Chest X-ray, PA view. Patient: 65 years old, sex M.
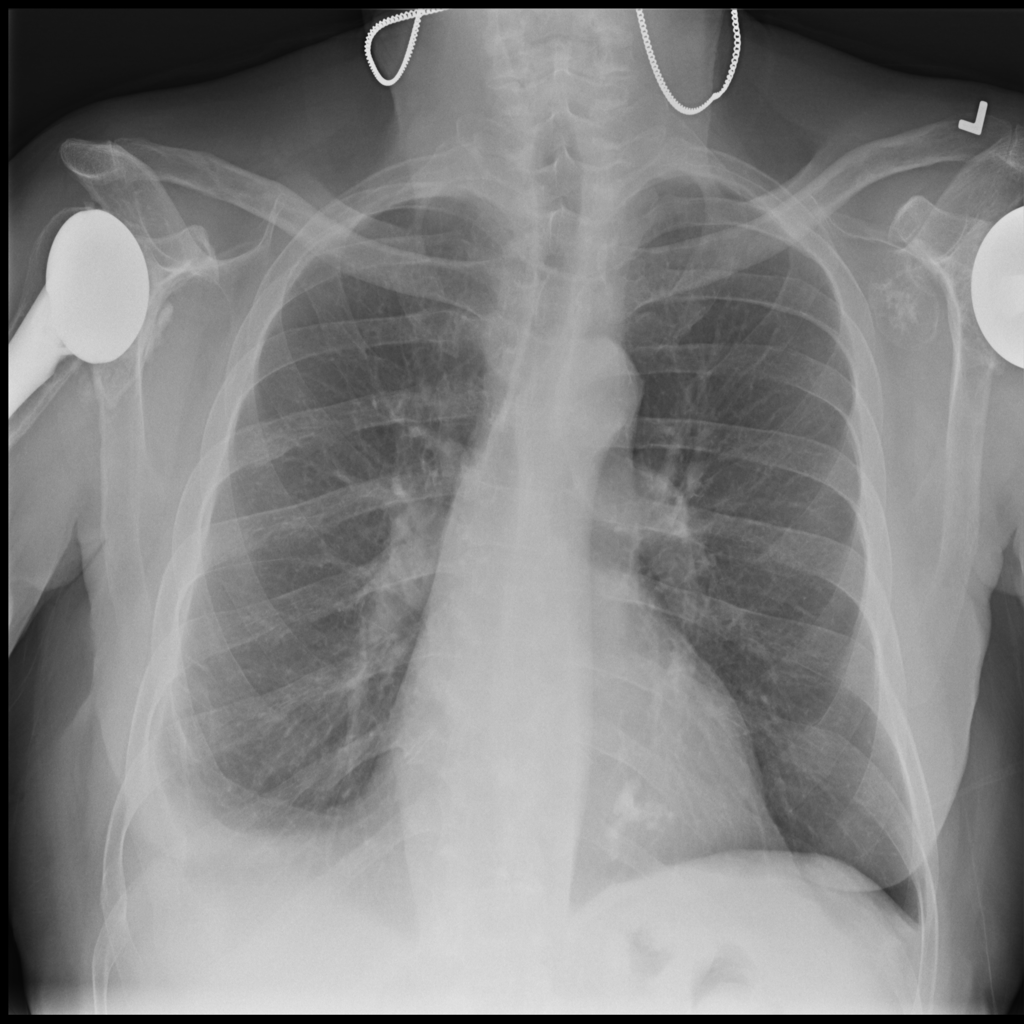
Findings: Effusion